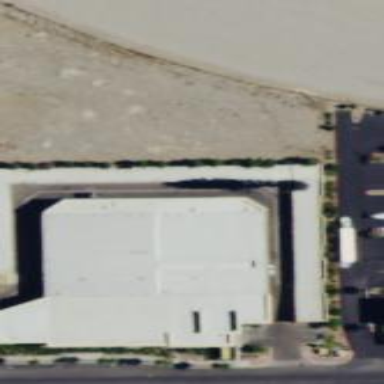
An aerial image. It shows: Building used for storage rental.